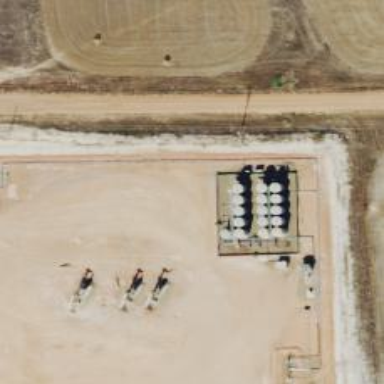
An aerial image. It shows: Storage tank that is man-made.